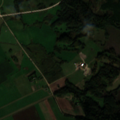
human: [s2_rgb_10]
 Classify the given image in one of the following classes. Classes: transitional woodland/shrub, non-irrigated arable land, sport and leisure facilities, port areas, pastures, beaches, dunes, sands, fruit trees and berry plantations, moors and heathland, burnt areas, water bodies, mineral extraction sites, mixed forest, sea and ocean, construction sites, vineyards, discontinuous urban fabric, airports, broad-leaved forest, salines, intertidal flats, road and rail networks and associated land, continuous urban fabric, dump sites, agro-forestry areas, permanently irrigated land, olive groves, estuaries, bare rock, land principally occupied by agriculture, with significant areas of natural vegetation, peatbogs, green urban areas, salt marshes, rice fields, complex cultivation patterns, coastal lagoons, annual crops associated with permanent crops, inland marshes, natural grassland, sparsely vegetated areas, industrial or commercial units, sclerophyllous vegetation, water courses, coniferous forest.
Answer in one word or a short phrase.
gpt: pastures, complex cultivation patterns, land principally occupied by agriculture, with significant areas of natural vegetation, mixed forest, transitional woodland/shrub